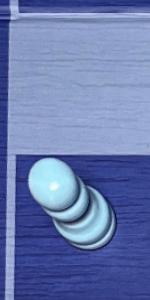
Label: Pawn_White